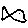
Label: fish